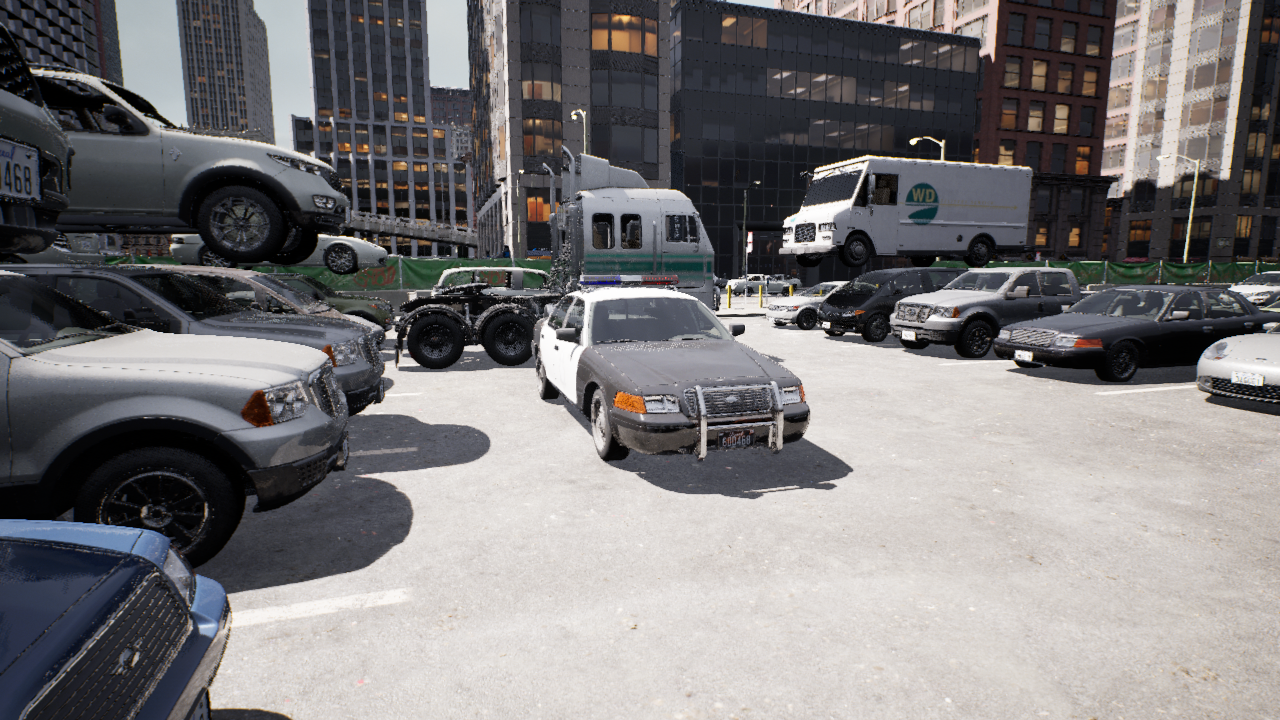
Venue: arterial
Lighting: clear day
Vehicle rig: sedan